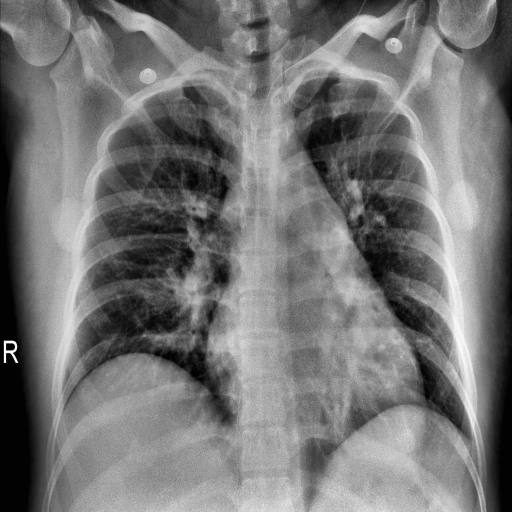
Finding: PNEUMONIA